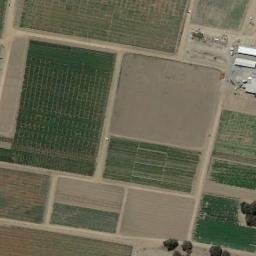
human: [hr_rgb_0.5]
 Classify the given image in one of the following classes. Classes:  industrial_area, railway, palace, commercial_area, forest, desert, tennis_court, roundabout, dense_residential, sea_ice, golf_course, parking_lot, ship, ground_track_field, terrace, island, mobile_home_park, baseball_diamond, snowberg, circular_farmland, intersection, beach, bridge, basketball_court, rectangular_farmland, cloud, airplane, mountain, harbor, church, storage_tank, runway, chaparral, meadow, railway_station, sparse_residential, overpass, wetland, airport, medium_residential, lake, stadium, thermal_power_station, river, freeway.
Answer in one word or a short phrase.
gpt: rectangular_farmland